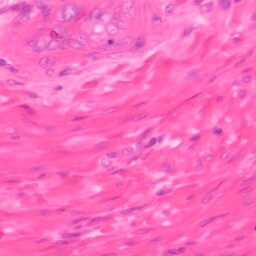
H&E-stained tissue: Colon